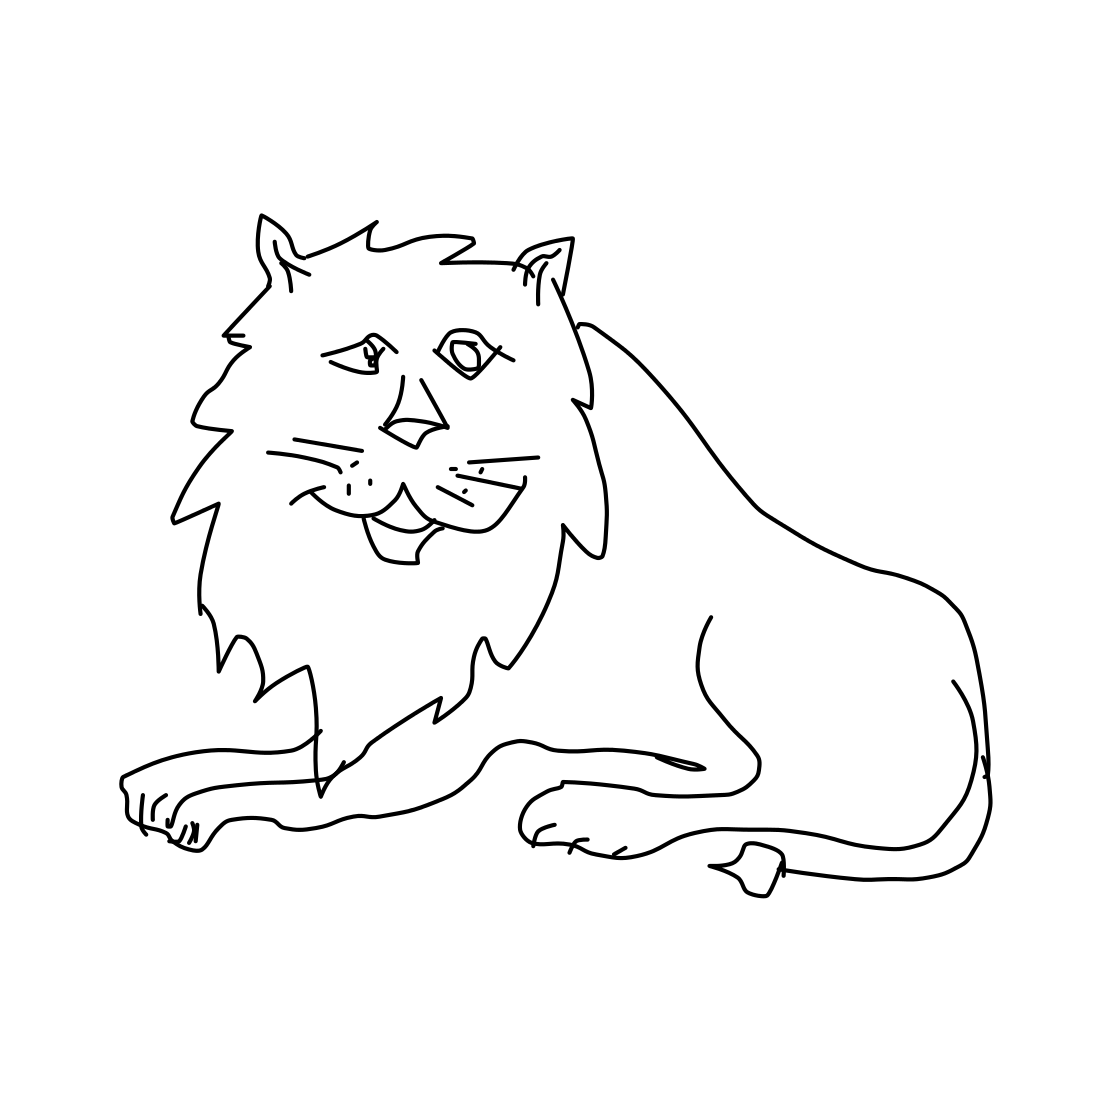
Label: lion